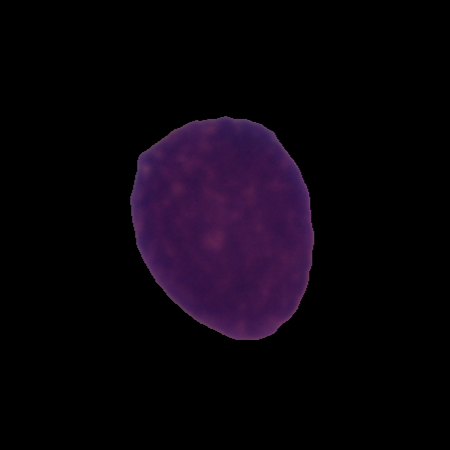
Label: cancer